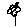
Label: flower